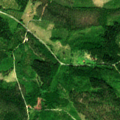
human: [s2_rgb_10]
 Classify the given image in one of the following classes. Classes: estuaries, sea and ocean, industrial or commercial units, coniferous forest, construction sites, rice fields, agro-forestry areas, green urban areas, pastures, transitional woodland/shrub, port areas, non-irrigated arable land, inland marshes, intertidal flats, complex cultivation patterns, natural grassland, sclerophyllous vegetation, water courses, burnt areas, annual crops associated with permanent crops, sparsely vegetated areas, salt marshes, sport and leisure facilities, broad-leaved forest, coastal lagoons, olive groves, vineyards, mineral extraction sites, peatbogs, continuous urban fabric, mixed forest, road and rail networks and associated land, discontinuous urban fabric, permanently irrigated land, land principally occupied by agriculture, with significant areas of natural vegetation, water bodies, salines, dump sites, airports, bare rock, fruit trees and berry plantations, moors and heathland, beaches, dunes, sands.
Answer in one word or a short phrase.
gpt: coniferous forest, mixed forest, transitional woodland/shrub